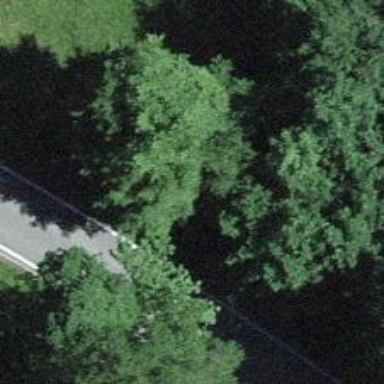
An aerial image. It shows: Unpaved path.